高二 · 代数

小值是（ ）
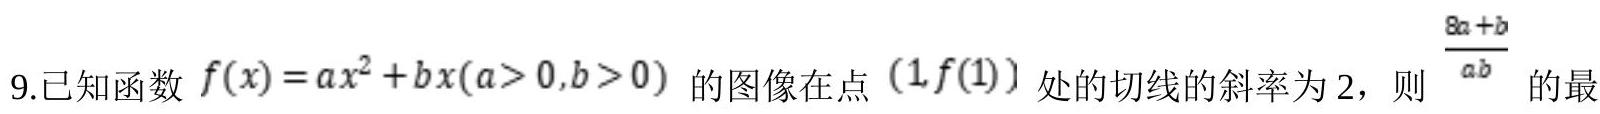
A. 10
B. 9
C. 8
D. $3 \sqrt{2}$
答案: B
解析: 答案:B

【解析】由函数 $f(x)=a x^{2}+b x$, 所以 $f^{\prime}(x)=2 a x+b$,

由函数 $f(x)$ 的图象在点 $(1, f(1))$ 处的切线斜率为 2 , 所以 $f^{\prime}(1)=2 a+b=2$,

所以 $\frac{8 a+b}{a b}=\frac{1}{a}+\frac{8}{b}=\frac{1}{2}\left(\frac{1}{a}+\frac{8}{b}\right)(2 a+b)=\frac{1}{2}\left(10+\frac{b}{a}+\frac{16 a}{b}\right) \geq \frac{1}{2}\left(10+2 \sqrt{\frac{b}{a} \cdot \frac{16 a}{b}}\right)=\frac{1}{2}(10+8)=9$

（当且

仅当 $\frac{b}{a}=\frac{16 a}{b}$, 即 $a=\frac{1}{3}, b=\frac{4}{3}$ 时等号成立)

所以 ${ }^{\frac{a+b}{a b}}$ 的最小值为 9 ,

故答案为: B.

【分析】由函数 $\mathrm{f}(\mathrm{x})$ 在点 $(1, \mathrm{f}(1))$ 处的切线的斜率为 2 得 $2 \mathrm{a}+\mathrm{b}=2$, 再由基本不等式可得所求最小值.